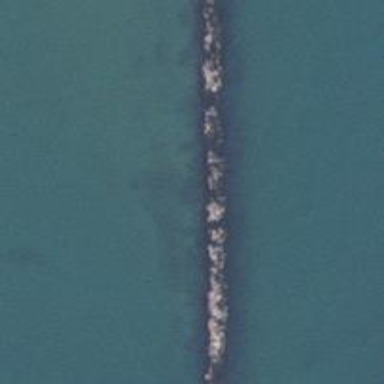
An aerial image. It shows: Breakwater structure.